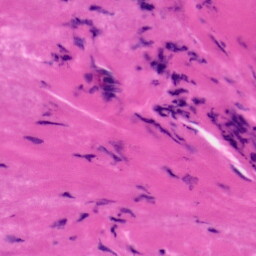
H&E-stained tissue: Tonsil